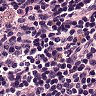
Metastatic tissue present: no